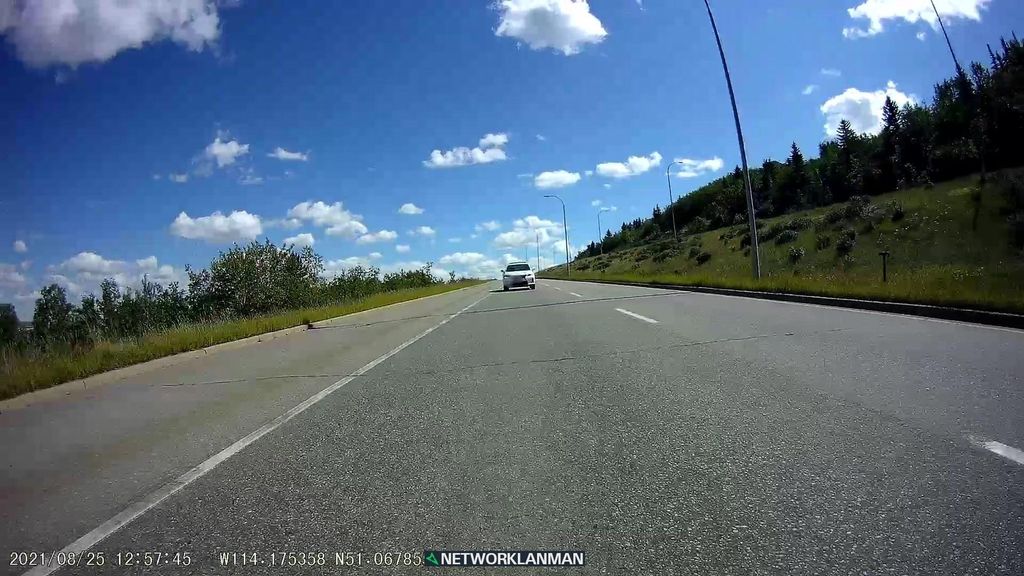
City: calgary